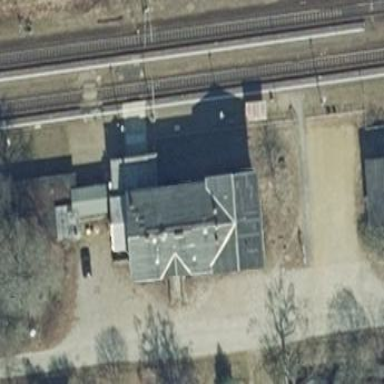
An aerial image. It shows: Train station building.